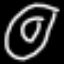
Label: donut